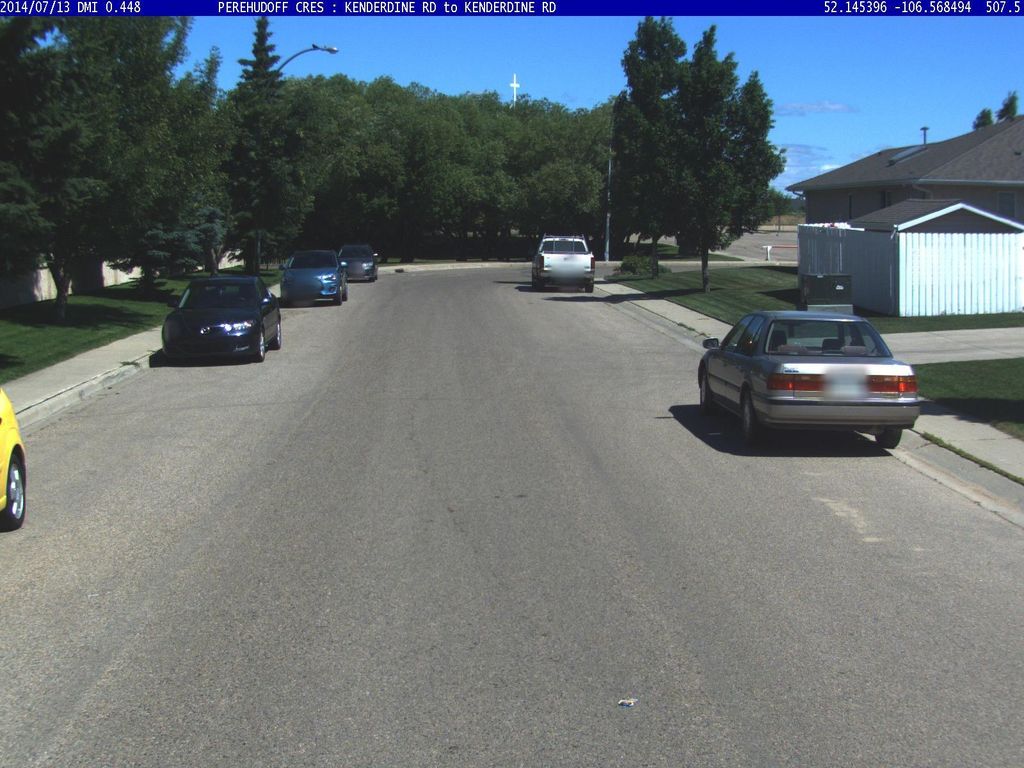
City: saskatoon